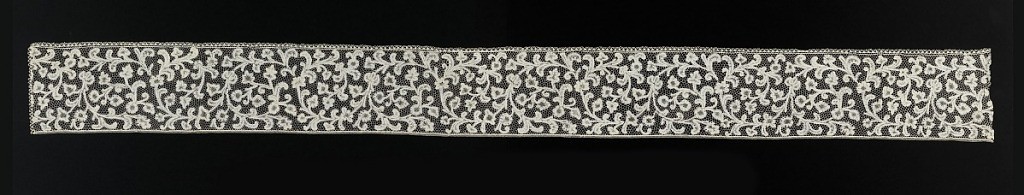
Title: Band
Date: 17th century
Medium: linen Technique: bobbin lace, discontinuous tape
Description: Lace in pattern of stem forming a continuous scroll with leaves and flowers growing from it.